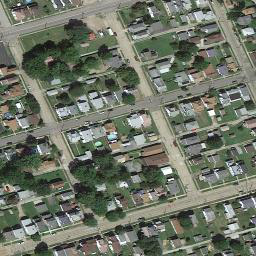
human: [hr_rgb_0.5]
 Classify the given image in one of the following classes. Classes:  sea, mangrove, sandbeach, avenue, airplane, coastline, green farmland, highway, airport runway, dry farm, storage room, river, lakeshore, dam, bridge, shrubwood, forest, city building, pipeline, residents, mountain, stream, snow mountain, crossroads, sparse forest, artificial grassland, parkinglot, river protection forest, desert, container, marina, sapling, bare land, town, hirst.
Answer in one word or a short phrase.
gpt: town